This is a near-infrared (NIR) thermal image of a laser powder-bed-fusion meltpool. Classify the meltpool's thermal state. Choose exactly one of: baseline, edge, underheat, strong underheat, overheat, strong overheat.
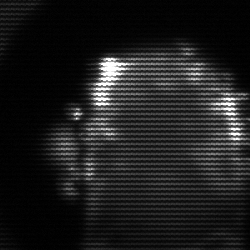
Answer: baseline